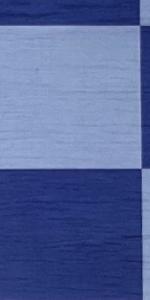
Label: Empty